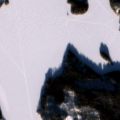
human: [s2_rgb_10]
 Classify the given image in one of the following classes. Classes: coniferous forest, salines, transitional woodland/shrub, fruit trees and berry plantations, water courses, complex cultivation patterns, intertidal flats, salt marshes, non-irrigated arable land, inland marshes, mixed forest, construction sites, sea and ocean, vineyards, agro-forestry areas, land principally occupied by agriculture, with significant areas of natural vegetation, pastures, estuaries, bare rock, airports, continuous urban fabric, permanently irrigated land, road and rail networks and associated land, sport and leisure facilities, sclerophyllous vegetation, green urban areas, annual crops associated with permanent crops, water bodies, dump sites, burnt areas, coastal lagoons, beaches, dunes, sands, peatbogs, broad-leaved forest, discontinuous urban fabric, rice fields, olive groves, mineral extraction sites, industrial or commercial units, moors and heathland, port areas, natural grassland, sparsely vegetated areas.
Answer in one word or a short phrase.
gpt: coniferous forest, water bodies